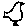
Label: bird